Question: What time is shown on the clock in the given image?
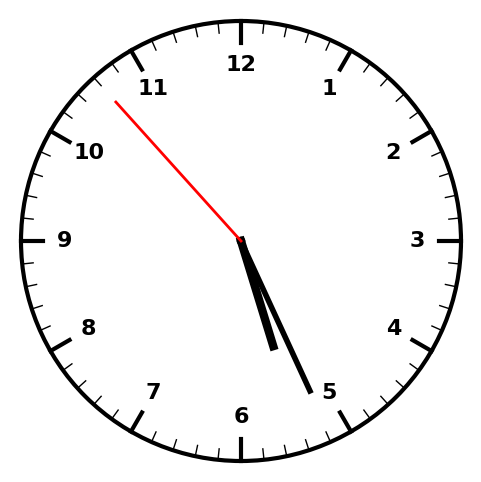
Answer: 05:25:53